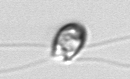
Label: flagellate_morphotype1